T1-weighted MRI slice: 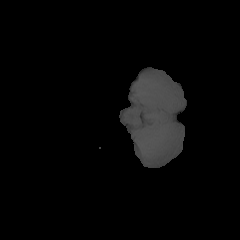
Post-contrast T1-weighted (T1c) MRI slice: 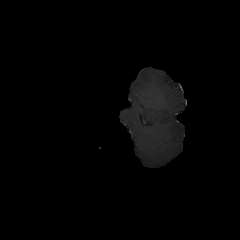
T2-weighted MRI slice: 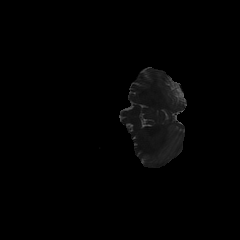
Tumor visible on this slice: no